Question: I want to set text with strike-through in 'RichTextCtrl' of 'wxPython'. But could not find any method like 'BeginStrikethrough' or 'SetStrikethrough'.
Is it possible to apply strike-through in 'RichTextCtrl'? How?
'Font' with strike-through flag used with 'BeginFont' and 'EndFont' not giving strike-through effect
'''
import wx
import wx.richtext as rt
class MyFrame(wx.Frame):
def __init__(self):
wx.Frame.__init__(self, None, 1, 'Testing strike-through')
rtc = rt.RichTextCtrl(self, -1)
rtc.WriteText("normal text")
rtc.Newline()
font = wx.FFont(12, wx.FONTFAMILY_DEFAULT, face='Tahoma', flags=wx.FONTFLAG_STRIKETHROUGH)
rtc.BeginFont(font)
rtc.WriteText("This is strike-through")
rtc.EndFont()
if __name__ == '__main__':
app = wx.PySimpleApp()
frame = MyFrame()
frame.Show()
app.MainLoop()
'''

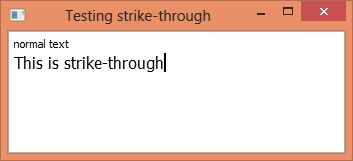
Answer:
1. You can use font.SetStrikethrough(True) with wxpython2.9.4 or higher, refer This Link
2. Otherwise: use font.SetNativeFontInfoFromString(str) to set the flag with Native info description.
Please check the following string to see the difference, only tested in windows:
desc without Strikethrough: 0;-16;0;0;0;400;0;0;'0';1;0;0;2;32;Tahoma
desc with Strikethrough: 0;-16;0;0;0;400;0;0;'1';1;0;0;2;32;Tahoma
Code:
'''
import wx
import wx.richtext as rt
class MyFrame(wx.Frame):
def __init__(self):
wx.Frame.__init__(self, None, 1, 'Testing strike-through')
rtc = rt.RichTextCtrl(self, -1)
rtc.WriteText("normal text")
rtc.Newline()
font = wx.FFont(12, wx.FONTFAMILY_DEFAULT, face='Tahoma', flags=wx.FONTFLAG_STRIKETHROUGH)
info = font.GetNativeFontInfoDesc()
info = self.setFontInfoStrikethrough(info)
font.SetNativeFontInfoFromString(info)
rtc.BeginFont(font)
rtc.WriteText("This is strike-through")
rtc.EndFont()
def setFontInfoStrikethrough(self, info):
print "orig:", info
info = info.split(";")
info[8] = r'1'
info = ";".join(info)
print "new :",info
return info
if __name__ == '__main__':
app = wx.PySimpleApp()
frame = MyFrame()
frame.Show()
app.MainLoop()
'''